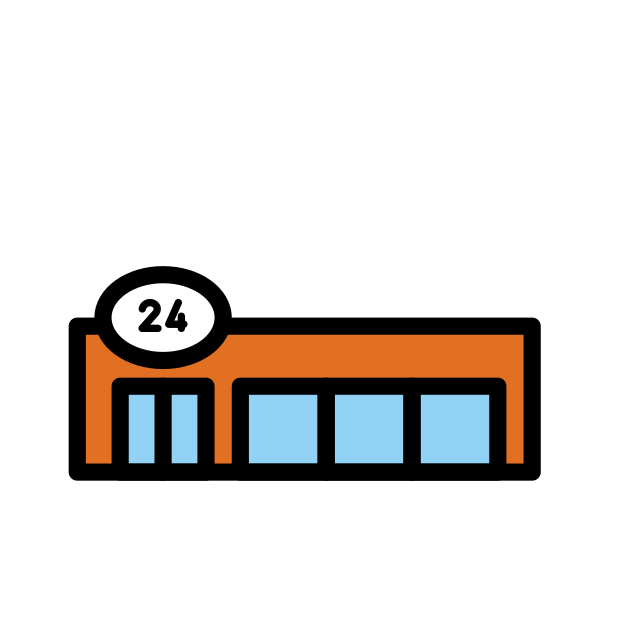
Emoji: 🏪
Name: convenience store
Unicode: 0x1f3ea